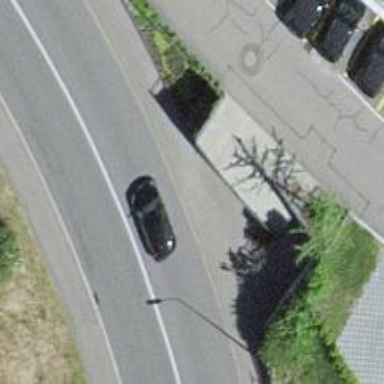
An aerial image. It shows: Road with steps.